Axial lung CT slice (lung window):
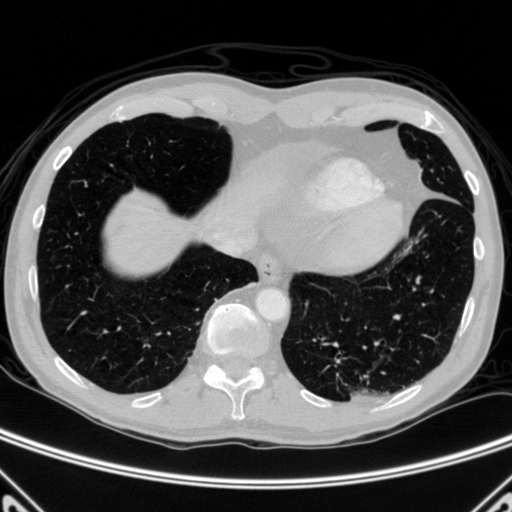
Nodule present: no